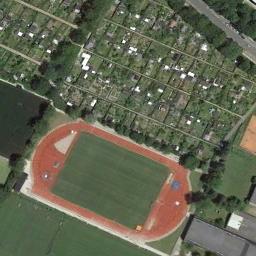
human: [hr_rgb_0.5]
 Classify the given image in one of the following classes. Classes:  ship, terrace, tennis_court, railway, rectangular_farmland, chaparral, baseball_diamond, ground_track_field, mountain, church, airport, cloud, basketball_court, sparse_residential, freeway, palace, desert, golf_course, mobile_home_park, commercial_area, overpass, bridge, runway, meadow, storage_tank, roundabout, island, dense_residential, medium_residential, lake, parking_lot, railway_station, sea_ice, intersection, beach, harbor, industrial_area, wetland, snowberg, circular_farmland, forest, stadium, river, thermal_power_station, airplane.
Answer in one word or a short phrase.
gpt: ground_track_field